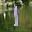
Label: 1